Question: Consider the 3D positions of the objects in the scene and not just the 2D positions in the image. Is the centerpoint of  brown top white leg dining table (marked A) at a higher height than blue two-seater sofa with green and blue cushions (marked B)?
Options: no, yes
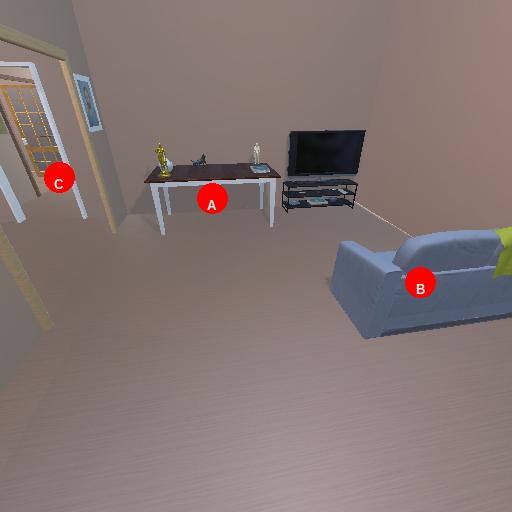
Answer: no